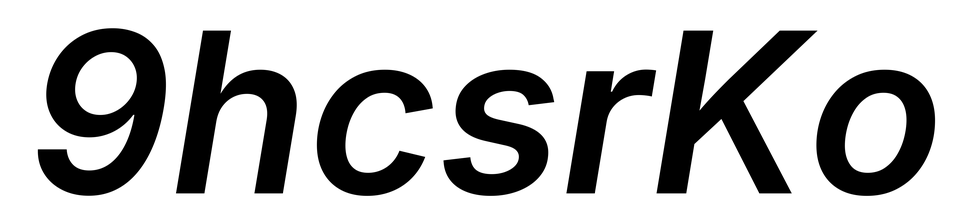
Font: Inter-Italic_SemiBold_Italic